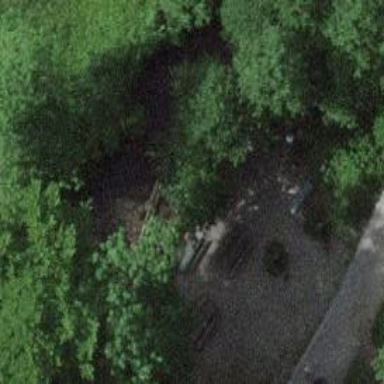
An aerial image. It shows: Picnic table located in leisure land area.